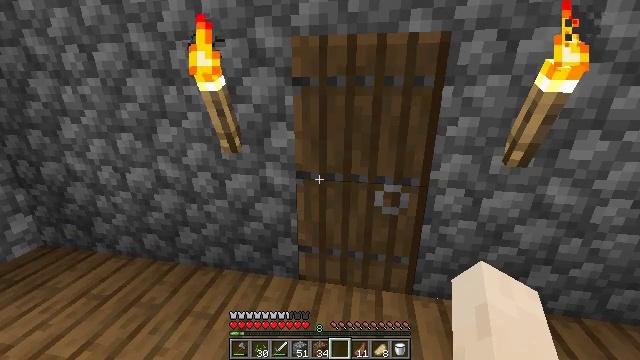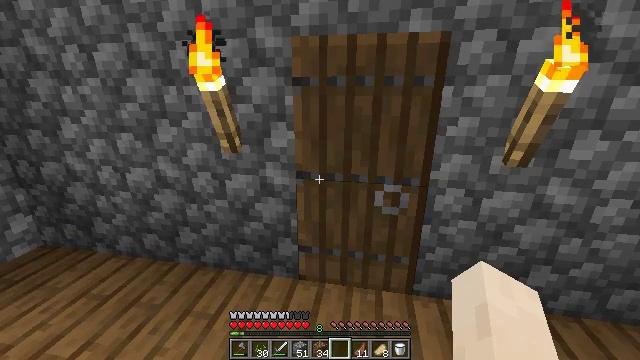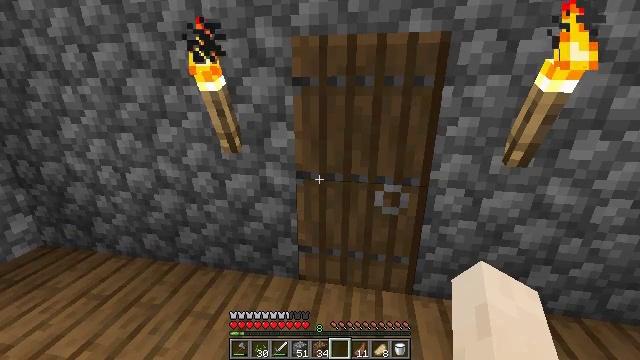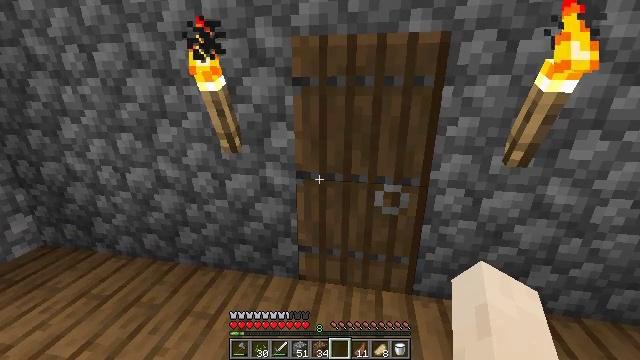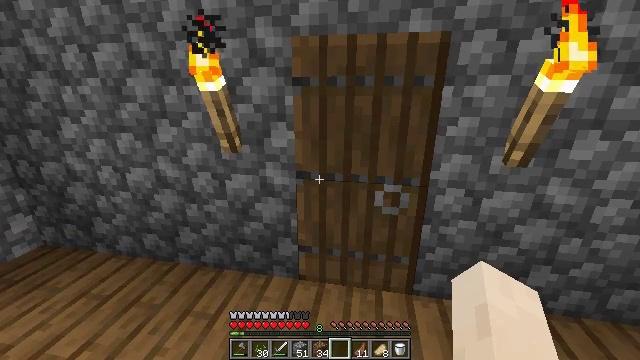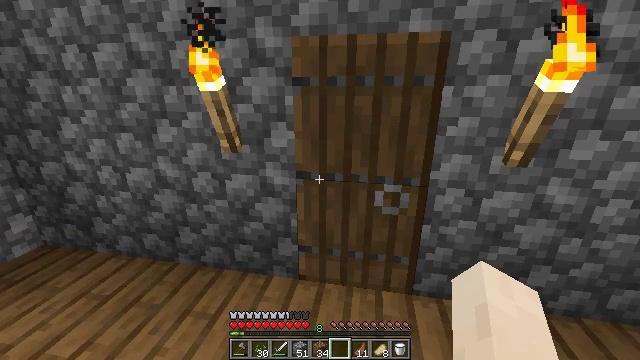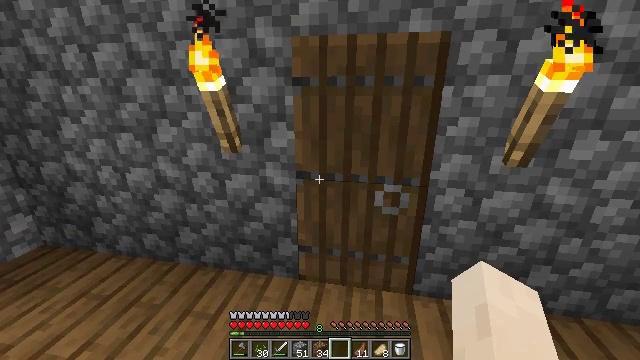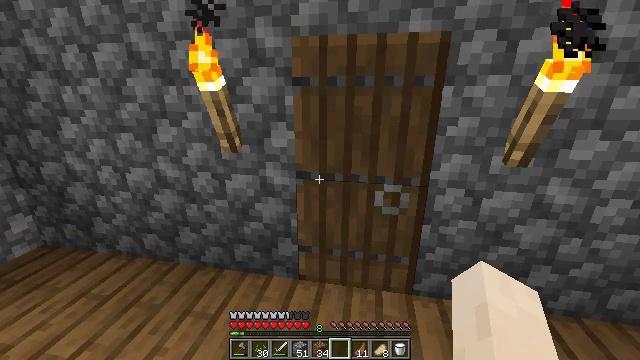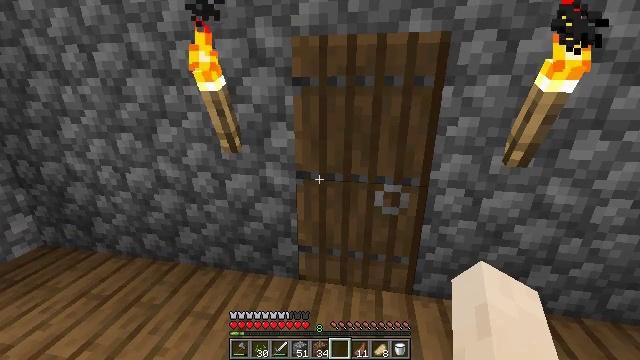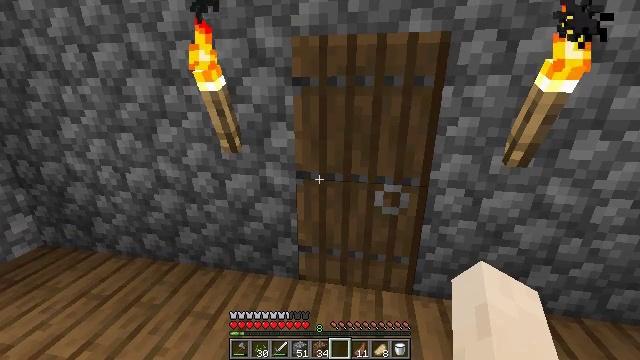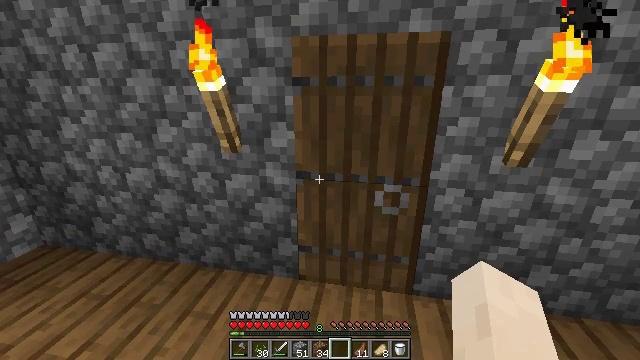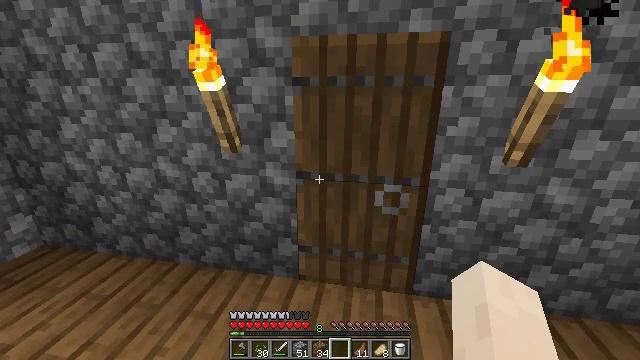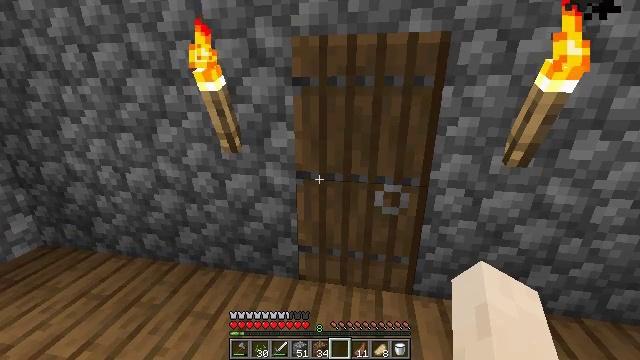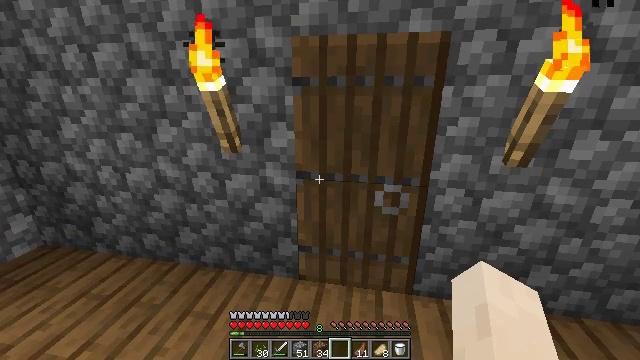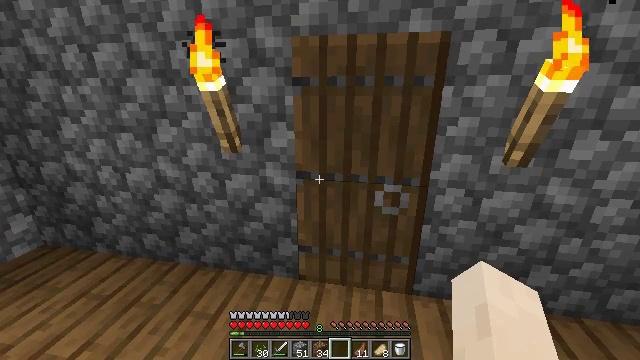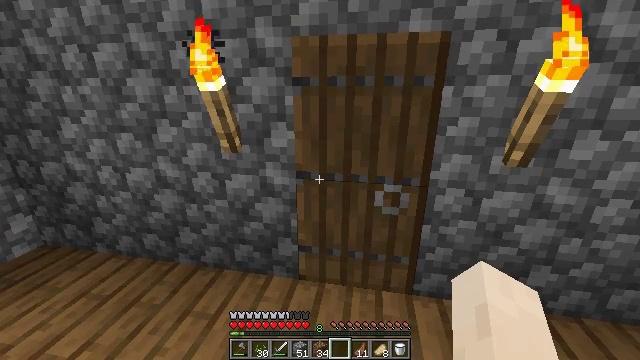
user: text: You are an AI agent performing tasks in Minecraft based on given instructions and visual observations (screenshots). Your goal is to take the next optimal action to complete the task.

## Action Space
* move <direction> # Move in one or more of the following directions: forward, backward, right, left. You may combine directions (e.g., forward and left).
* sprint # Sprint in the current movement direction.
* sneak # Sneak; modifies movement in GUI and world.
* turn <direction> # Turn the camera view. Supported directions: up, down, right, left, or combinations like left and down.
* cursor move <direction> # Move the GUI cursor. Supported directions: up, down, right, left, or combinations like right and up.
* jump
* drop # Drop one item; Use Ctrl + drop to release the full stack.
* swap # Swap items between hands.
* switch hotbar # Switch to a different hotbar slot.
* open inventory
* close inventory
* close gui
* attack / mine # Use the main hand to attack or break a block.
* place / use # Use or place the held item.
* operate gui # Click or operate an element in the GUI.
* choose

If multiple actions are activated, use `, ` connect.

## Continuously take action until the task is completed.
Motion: motion action
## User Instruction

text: In the crafting table, combine sticks around wool to create a painting.
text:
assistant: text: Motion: no_op
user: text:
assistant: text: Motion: no_op
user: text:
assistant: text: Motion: no_op
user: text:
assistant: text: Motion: no_op
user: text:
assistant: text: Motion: no_op
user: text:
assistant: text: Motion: no_op
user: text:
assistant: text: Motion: no_op
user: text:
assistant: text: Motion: no_op
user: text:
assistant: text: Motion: no_op
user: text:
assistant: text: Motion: no_op
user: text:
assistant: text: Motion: no_op
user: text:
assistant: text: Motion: no_op
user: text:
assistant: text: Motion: no_op
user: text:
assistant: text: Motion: no_op
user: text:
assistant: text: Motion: no_op
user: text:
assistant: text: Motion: no_op
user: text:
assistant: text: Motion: no_op
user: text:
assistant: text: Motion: no_op
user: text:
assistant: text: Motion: no_op
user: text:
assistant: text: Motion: no_op
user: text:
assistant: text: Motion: no_op
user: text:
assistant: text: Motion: no_op
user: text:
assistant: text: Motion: no_op
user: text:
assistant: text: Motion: no_op
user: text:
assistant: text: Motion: no_op
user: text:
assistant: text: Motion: no_op
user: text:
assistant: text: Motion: move back
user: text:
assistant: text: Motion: move back
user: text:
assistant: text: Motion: move back
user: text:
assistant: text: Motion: move back and move left